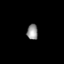
Tissue: skin
Cell type: Epithelial cells
Senescence score: 0.7472
Nuclear area (px): 167
Mean DAPI intensity: 146.329